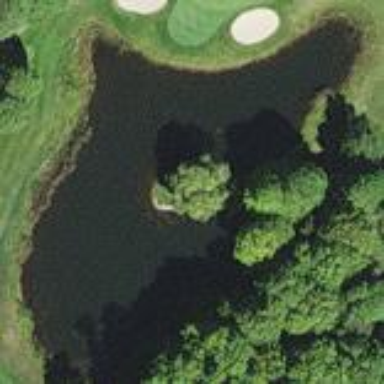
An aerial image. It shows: Water hazard in golf course. The hazard is natural water feature.